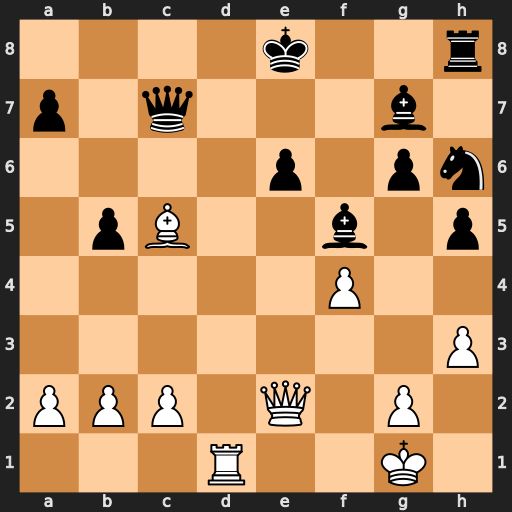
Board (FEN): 4k2r/p1q3b1/4p1pn/1pB2b1p/5P2/7P/PPP1Q1P1/3R2K1
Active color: w
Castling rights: k
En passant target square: -
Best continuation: Qxb5+ Kf7 Rd7+ Qxd7 Qxd7+